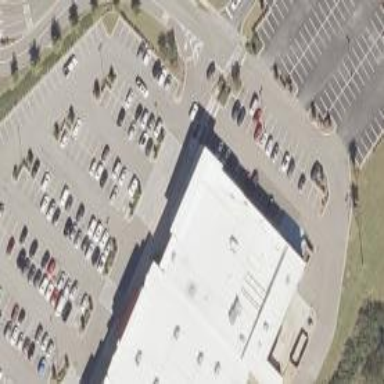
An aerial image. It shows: Supermarket.